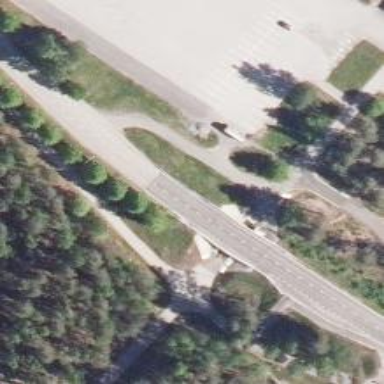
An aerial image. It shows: Asphalt cycleway.